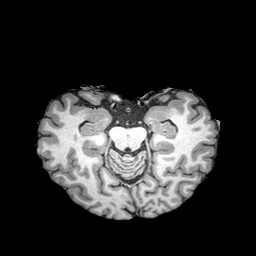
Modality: T1w
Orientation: coronal
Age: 63
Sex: male
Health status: healthy